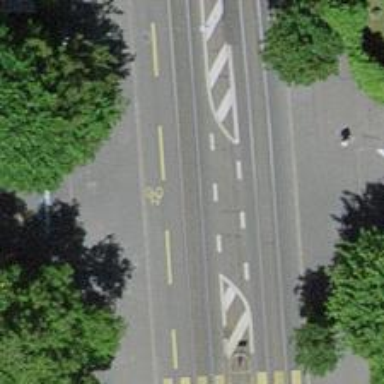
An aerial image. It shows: Tram level crossing on railway.